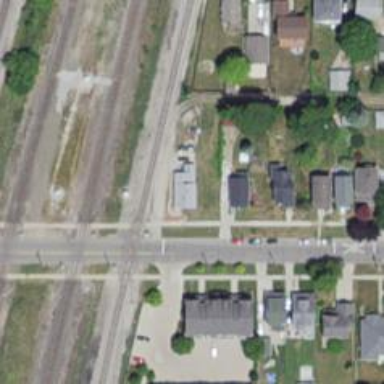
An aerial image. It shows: Railway crossing.